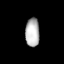
Tissue: lung
Cell type: Endothelial cells
Senescence score: 0.55
Nuclear area (px): 394
Mean DAPI intensity: 183.122